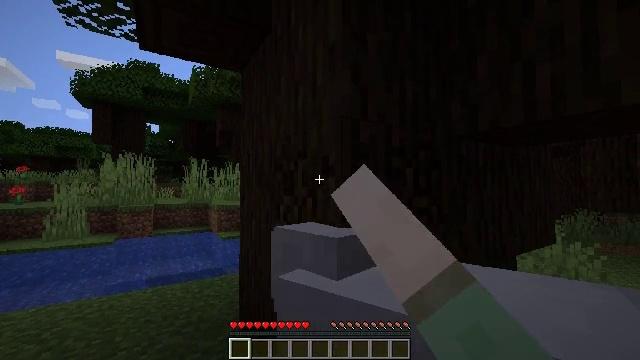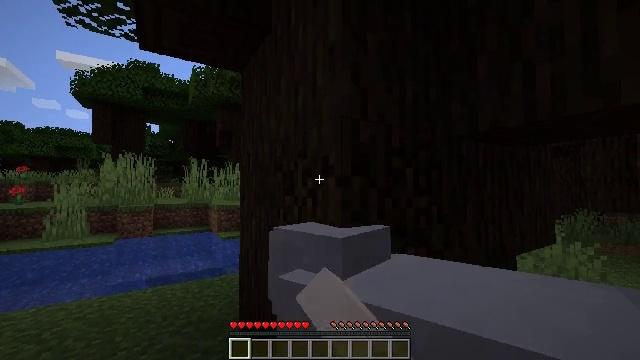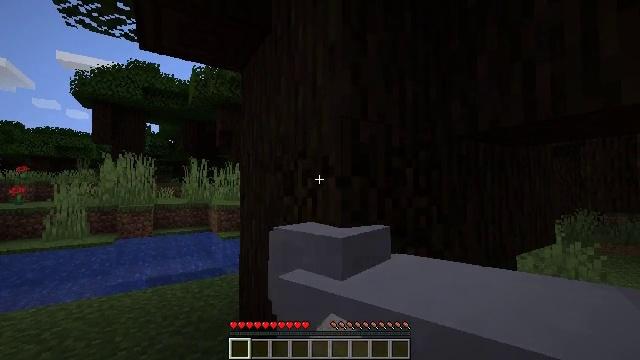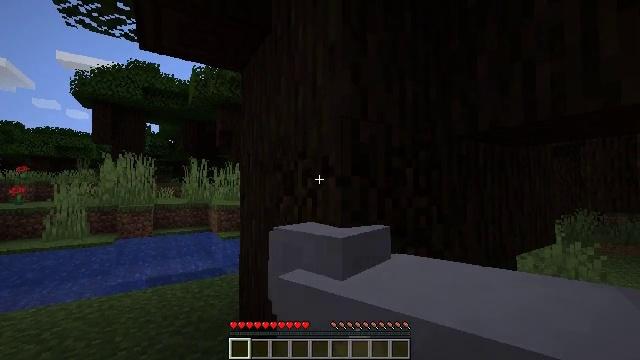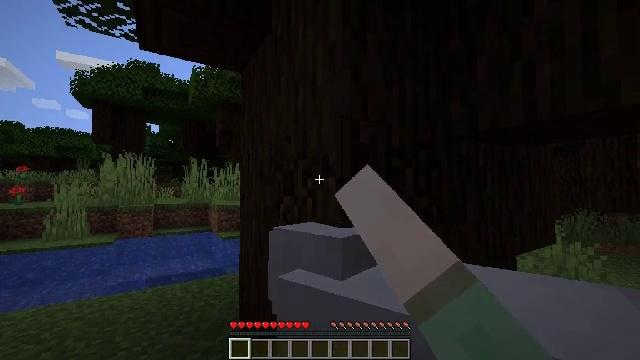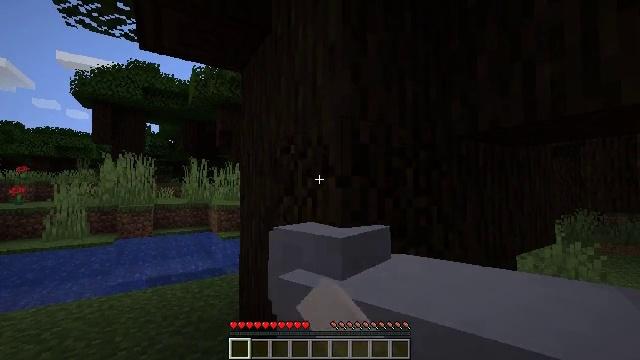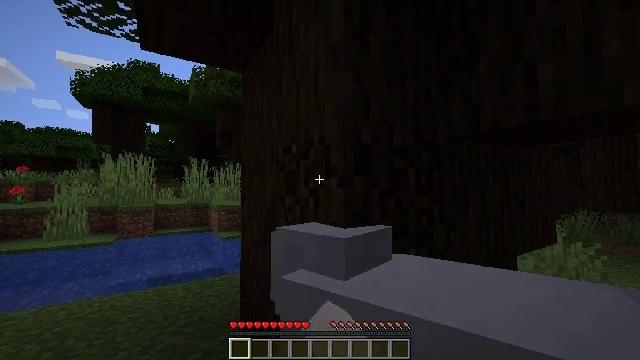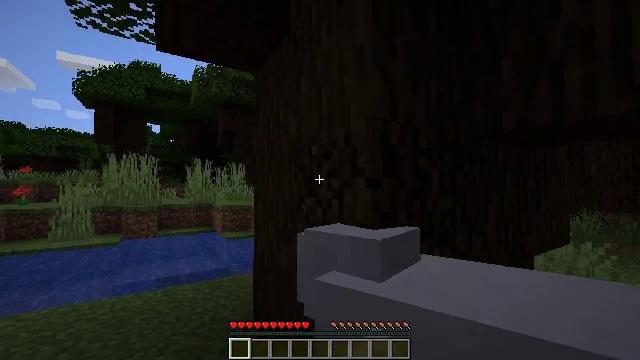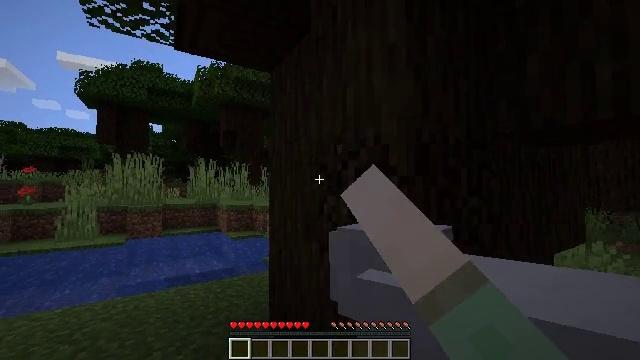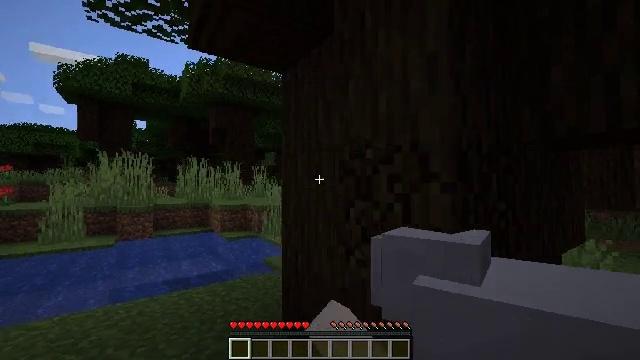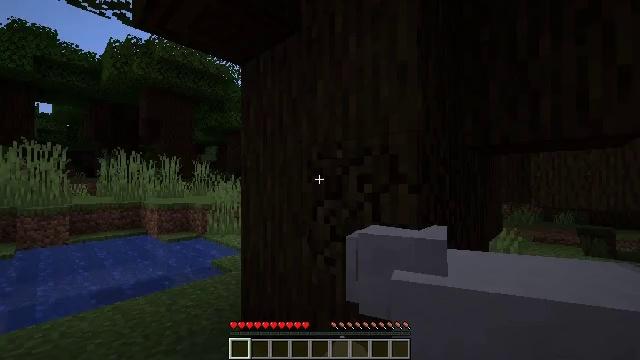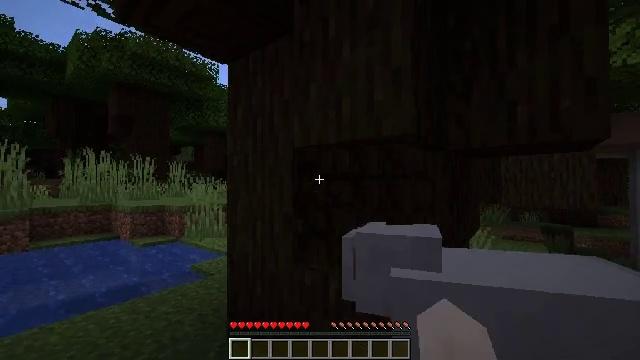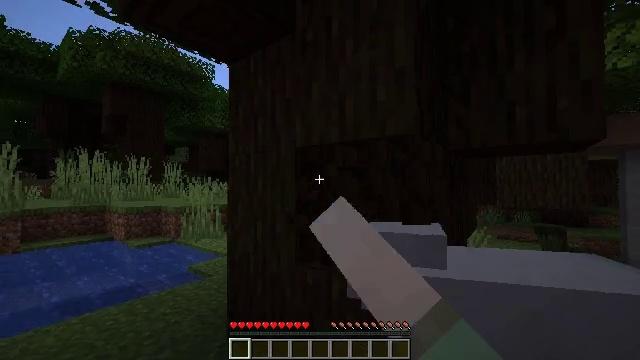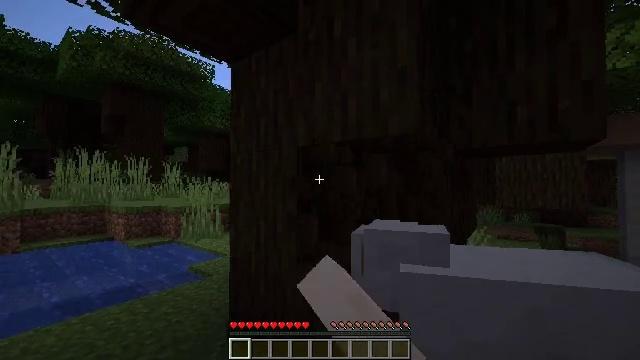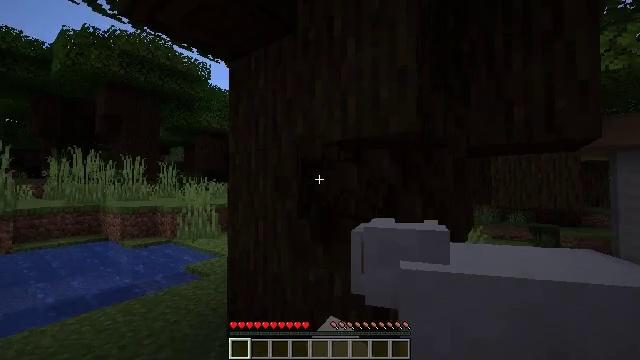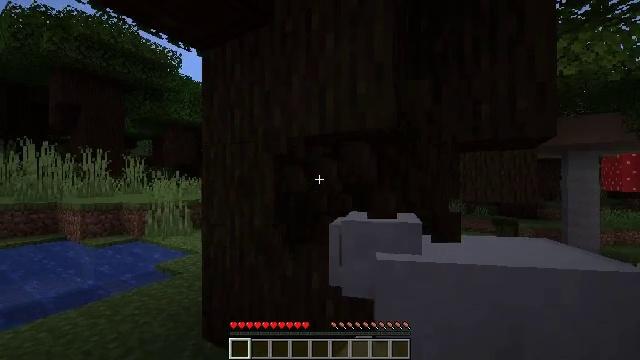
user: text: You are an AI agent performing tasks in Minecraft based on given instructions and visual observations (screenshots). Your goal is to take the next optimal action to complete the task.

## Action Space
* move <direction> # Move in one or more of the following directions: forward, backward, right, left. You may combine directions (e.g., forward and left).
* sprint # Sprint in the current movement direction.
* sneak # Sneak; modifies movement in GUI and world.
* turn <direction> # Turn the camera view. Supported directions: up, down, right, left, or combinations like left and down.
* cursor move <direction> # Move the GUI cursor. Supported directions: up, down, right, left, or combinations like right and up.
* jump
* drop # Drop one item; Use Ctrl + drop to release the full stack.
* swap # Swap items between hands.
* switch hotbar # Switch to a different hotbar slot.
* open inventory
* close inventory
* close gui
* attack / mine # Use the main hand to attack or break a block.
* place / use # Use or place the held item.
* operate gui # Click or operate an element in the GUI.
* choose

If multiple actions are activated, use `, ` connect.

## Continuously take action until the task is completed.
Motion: motion action
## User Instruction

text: Break the dark oak log in the forest.
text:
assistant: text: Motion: attack / mine
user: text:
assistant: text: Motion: attack / mine
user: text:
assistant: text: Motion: attack / mine
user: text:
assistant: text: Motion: attack / mine
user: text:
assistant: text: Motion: attack / mine
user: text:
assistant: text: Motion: move left, attack / mine
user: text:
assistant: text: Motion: move left, attack / mine
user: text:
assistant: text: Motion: move left, attack / mine
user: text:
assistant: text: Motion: move left, turn right, attack / mine
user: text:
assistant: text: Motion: move left, turn right, attack / mine
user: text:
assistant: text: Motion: turn right, attack / mine
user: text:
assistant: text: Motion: turn right, attack / mine
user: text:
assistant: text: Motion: attack / mine
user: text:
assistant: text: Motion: attack / mine
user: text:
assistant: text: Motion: turn right and down, attack / mine
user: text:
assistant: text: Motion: attack / mine
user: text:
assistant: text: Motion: attack / mine
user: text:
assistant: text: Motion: move left, attack / mine
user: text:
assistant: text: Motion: move forward and move left, turn down
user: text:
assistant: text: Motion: move forward and move left, turn right and down
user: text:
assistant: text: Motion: move forward and move left, turn right and down
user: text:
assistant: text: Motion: move forward, attack / mine
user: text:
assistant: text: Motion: turn right and down, attack / mine
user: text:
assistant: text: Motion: turn right and down, attack / mine
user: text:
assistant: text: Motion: turn right, attack / mine
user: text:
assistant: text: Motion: attack / mine
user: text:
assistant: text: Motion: attack / mine
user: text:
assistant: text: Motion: turn down, attack / mine
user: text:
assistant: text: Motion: attack / mine
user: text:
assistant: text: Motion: attack / mine